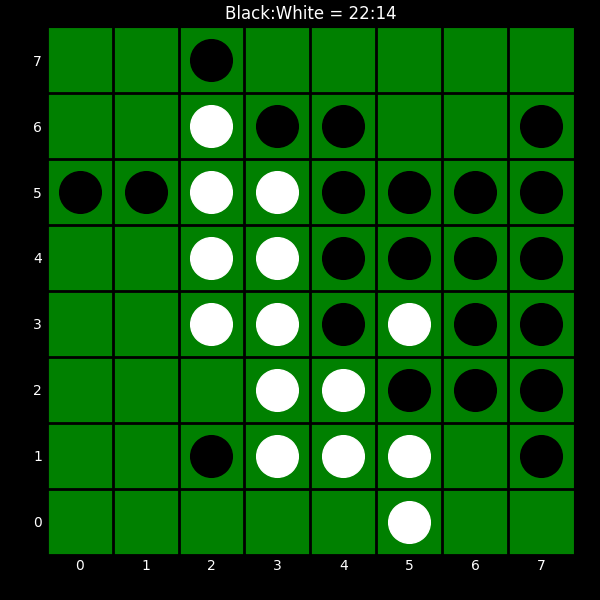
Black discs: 22
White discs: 14